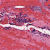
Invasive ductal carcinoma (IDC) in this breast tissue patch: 0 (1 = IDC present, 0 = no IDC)